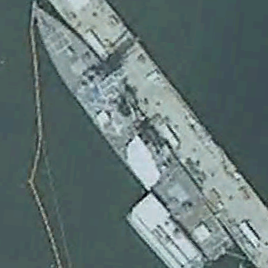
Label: destroyer